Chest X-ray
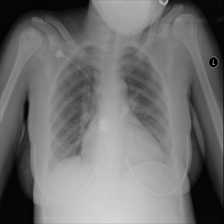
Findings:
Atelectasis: negative
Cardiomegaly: negative
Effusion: negative
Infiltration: negative
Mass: negative
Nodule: negative
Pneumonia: negative
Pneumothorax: negative
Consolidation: negative
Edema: negative
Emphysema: negative
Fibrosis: negative
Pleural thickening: negative
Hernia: negative